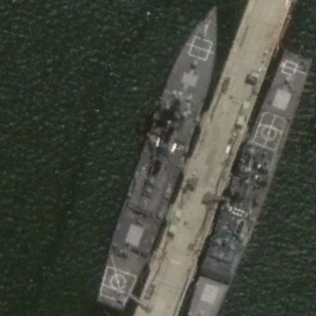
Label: destroyer